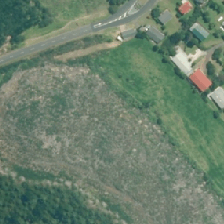
Land cover: harvested_forest